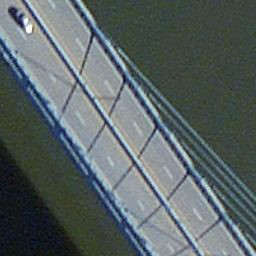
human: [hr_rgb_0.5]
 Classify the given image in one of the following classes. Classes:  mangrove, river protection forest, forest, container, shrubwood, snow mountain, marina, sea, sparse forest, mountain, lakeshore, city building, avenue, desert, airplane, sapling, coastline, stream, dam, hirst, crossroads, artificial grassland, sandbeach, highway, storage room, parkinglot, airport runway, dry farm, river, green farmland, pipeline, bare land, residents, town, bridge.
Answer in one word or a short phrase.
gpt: bridge